Question: I tried to sent builds for an iOS app on iTunes connect using Xcode 7 (final build).
But these builds are juste marked as "Downloaded" and don't go to the precessing step to validate the build.
!
can someone help me ?
Logan
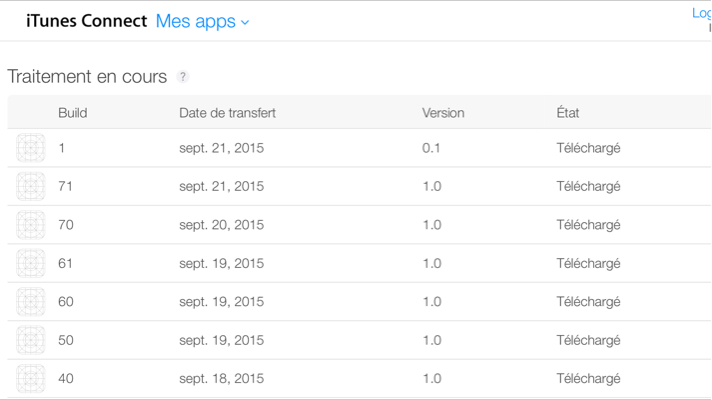
Answer: Some time apple is putting your build in queue, it take more than an hour also. i faced same problem, and finally my build change his status after 4 hours